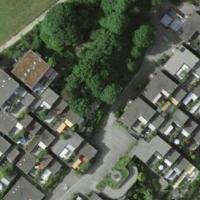
EUNIS habitat code: 55
Species observed at this site:
Geranium sanguineum